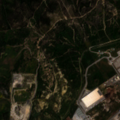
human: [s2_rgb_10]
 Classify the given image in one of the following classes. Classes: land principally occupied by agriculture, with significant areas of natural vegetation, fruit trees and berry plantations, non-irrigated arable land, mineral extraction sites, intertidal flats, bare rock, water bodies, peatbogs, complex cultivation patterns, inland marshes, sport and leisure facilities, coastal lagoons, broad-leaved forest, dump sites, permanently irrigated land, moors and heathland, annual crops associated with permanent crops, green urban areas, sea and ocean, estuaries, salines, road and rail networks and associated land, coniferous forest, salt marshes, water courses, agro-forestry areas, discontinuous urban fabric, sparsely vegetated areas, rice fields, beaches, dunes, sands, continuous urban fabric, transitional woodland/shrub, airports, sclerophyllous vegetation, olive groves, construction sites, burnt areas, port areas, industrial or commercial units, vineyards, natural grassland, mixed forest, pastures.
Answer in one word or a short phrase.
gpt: industrial or commercial units, mineral extraction sites, broad-leaved forest, mixed forest, transitional woodland/shrub